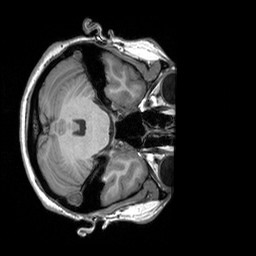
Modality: T1w
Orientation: axial
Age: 29
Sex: female
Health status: healthy
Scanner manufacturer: siemens
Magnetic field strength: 3 T
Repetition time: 2.3 s
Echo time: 0.00303 s